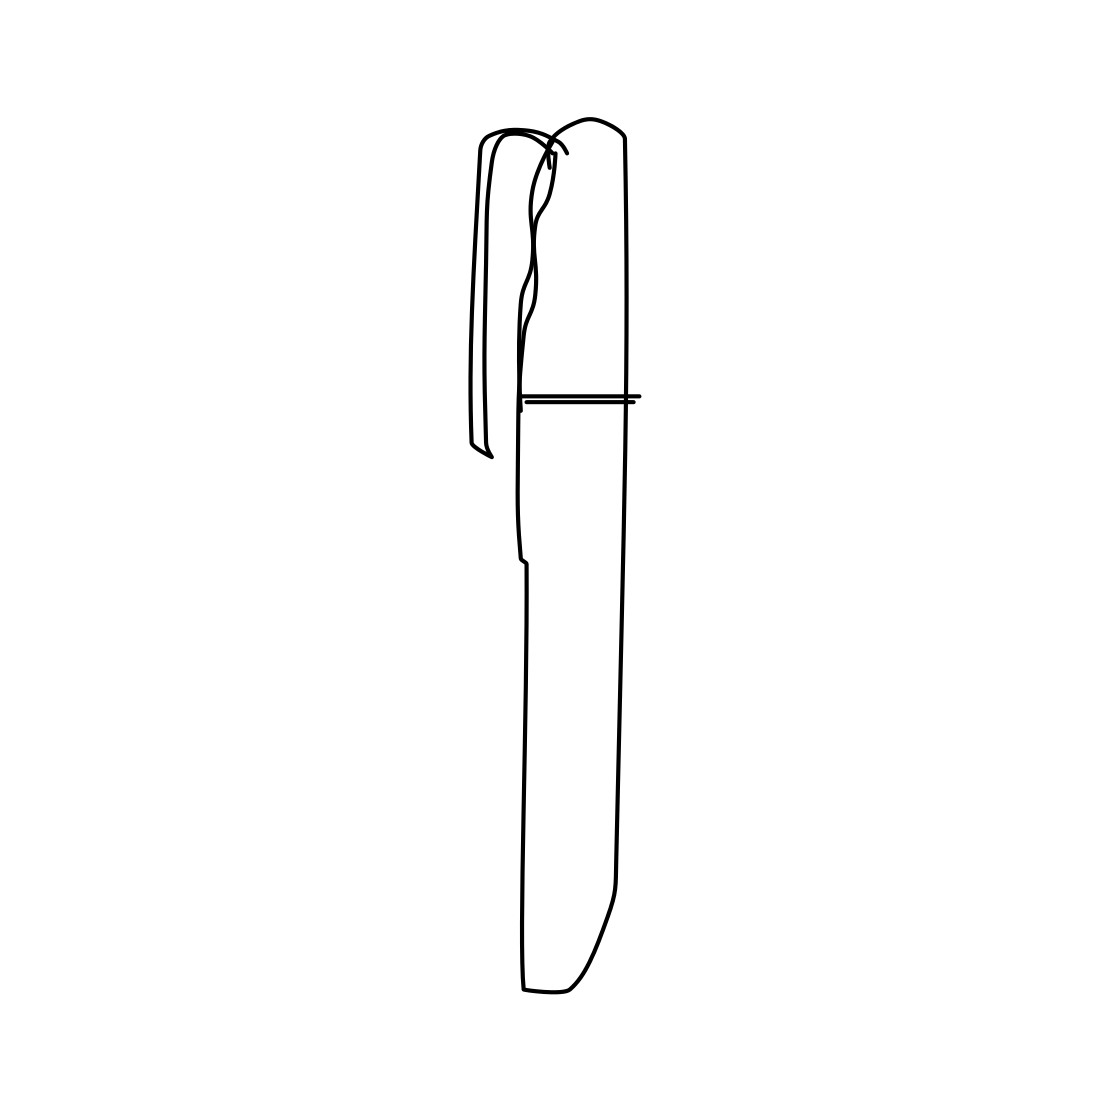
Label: pen